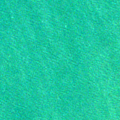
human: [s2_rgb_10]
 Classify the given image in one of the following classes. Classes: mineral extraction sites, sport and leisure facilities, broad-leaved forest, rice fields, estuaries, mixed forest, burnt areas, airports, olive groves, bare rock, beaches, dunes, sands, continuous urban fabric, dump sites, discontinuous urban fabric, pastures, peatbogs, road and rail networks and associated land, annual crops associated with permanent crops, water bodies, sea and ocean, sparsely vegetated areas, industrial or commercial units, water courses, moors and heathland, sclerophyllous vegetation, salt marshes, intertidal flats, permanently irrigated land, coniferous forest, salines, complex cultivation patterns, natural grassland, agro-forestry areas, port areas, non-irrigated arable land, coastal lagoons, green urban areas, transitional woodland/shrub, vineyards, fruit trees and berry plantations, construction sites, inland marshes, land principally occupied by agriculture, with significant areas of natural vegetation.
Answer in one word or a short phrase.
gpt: sea and ocean